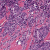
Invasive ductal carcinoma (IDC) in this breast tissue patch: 1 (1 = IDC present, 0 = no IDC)